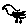
Label: bird